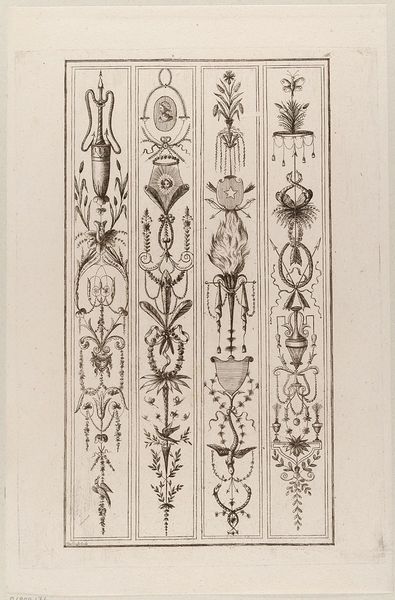
Titel: Blatt 4 aus einer Folge von Pilasterfüllungen
Künstler: Domenicus Fietta
Standort: Hamburg
Institution: Museum für Kunst und Gewerbe Hamburg
Schlagwörter: feuer, kopf, profil, zeichnung, gesicht, personen, pflanze, vase, papier, bogen, formen, grafik, graphik, könig, dekoration, ornamente, foto, fotografie, photographie, vier, waage, strahlen, druckgraphik, schwarzweiss, druckgrafik, stich, seite, illustration, schmetterling, girlanden, schnörkel, kupferstich, fackel, pfeil, kandelaber, groteske, reproduktionen, blumengewinde, druckerzeugnisse, tierornamente, dingen, ornamentstich, vorlageblätter, füllung